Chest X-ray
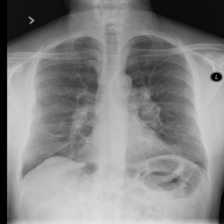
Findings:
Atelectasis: negative
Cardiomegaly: negative
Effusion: negative
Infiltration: negative
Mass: negative
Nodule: positive
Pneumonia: negative
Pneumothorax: negative
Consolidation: negative
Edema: negative
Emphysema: negative
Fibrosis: negative
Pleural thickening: negative
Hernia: negative